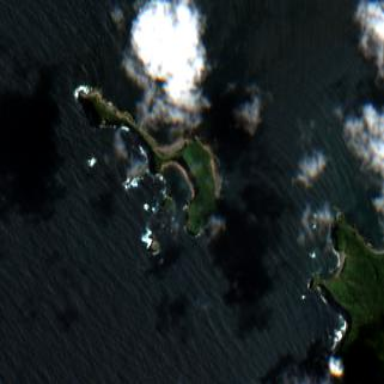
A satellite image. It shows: Islet along the natural coastline.